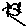
Label: cat